Interaction volume radius: 5 \u00c5
Interaction volume height: 30 \u00c5
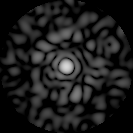
Disorder parameter: 0.8445